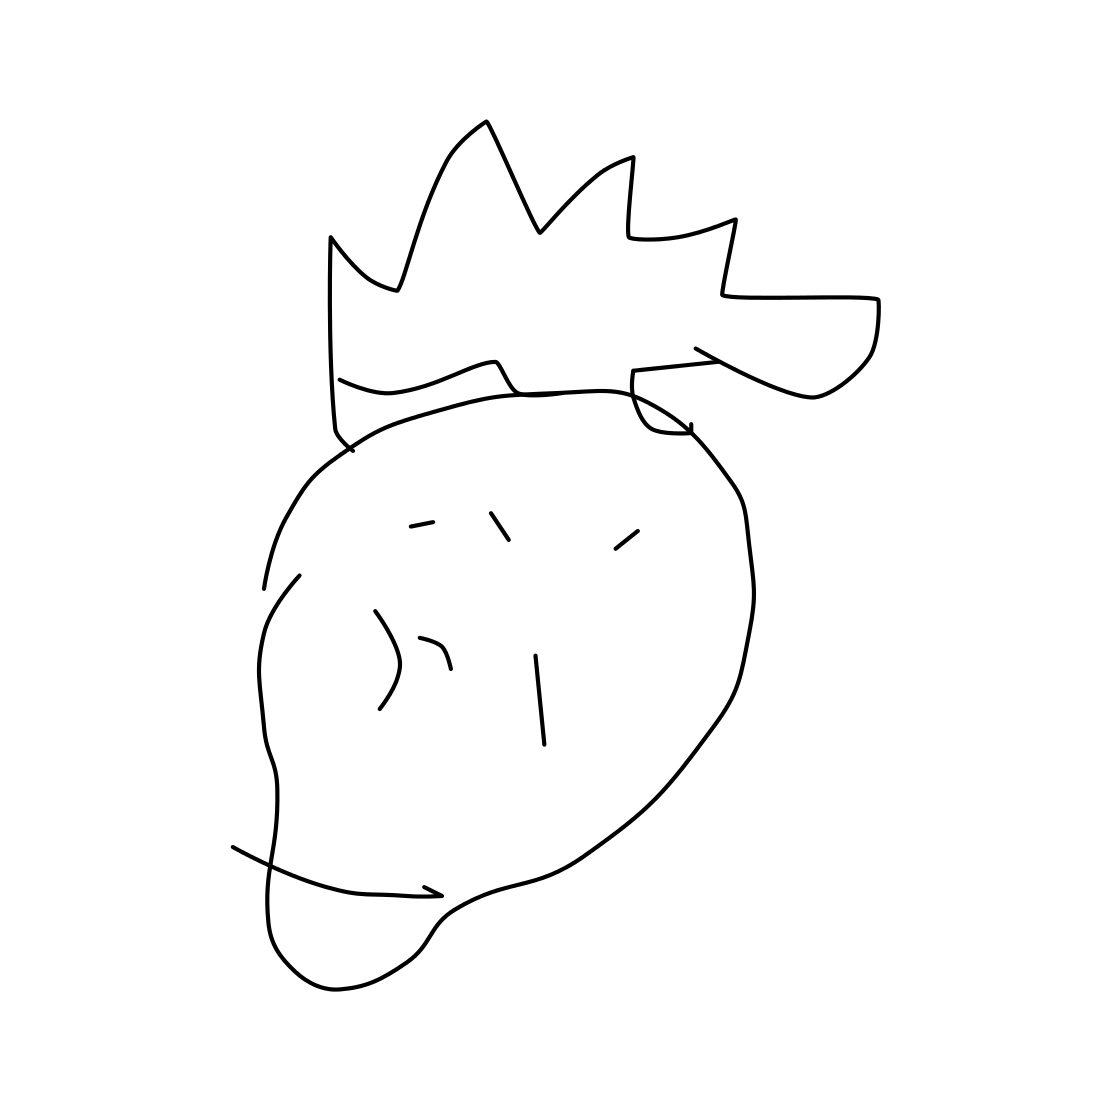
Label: strawberry